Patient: sex M, age 47
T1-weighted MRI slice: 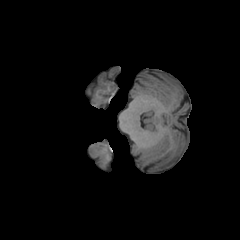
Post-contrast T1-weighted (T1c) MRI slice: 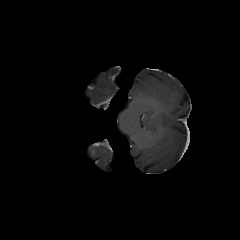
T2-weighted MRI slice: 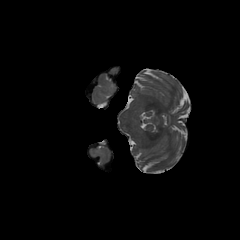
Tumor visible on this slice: yes
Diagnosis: Glioblastoma, IDH-wildtype
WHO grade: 4